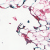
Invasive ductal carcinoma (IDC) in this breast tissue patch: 0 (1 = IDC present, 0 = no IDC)